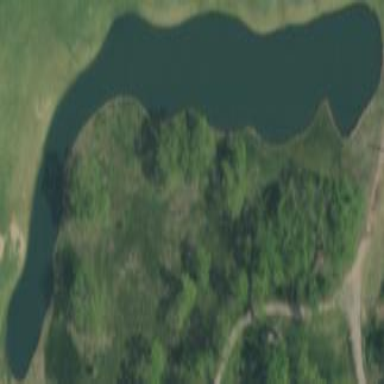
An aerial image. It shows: Water hazard on golf course. The hazard is natural water feature.